Interaction volume radius: 5 \u00c5
Interaction volume height: 20 \u00c5
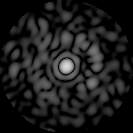
Disorder parameter: 0.8489